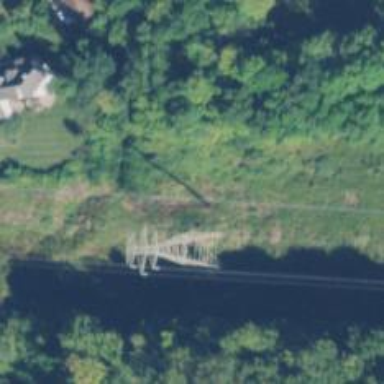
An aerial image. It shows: Lattice structure tower.